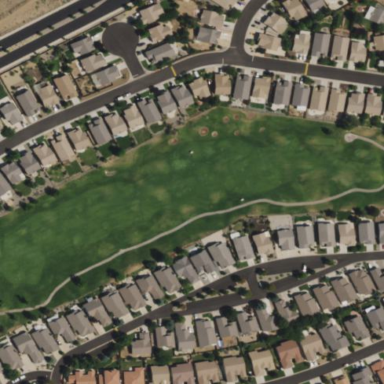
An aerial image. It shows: Area of rough grass used for golf.